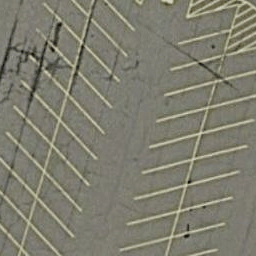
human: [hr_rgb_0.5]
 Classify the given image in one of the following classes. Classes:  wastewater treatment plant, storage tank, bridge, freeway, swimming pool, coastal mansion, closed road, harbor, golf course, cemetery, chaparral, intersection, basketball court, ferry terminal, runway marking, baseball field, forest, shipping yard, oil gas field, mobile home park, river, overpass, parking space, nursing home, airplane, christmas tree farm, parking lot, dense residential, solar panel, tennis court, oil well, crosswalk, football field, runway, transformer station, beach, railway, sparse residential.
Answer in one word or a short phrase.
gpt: parking space